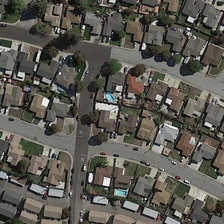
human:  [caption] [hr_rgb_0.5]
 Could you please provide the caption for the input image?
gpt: the residential buildings on both sides of the road are neatly arranged .

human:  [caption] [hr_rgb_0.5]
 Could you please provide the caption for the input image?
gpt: many buildings and green trees are in a dense residential area .

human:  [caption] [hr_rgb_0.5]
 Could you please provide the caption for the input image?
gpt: many buildings and green trees are in a dense residential area .

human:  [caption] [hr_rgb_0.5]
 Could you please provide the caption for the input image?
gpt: the road extending in all directions, automobile running in above .

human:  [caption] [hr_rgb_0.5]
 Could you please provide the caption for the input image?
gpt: the residential buildings on both sides of the road are neatly arranged .